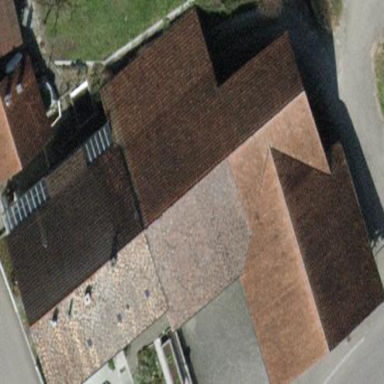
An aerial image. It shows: Farm building with gabled tile roof.